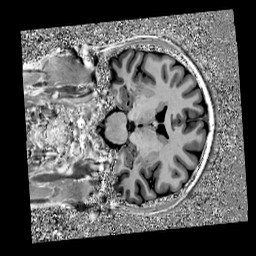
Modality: MP2RAGE
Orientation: coronal
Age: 40
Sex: female
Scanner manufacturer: siemens
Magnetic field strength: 7 T
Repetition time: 6 s
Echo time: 0.00283 s